Interaction volume radius: 5 \u00c5
Interaction volume height: 25 \u00c5
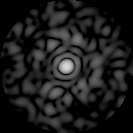
Disorder parameter: 0.8302